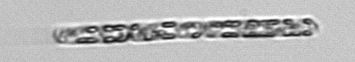
Label: Dactyliosolen_fragilissimus